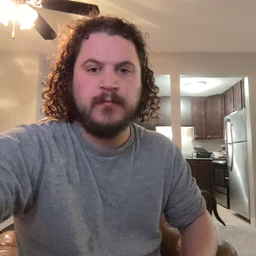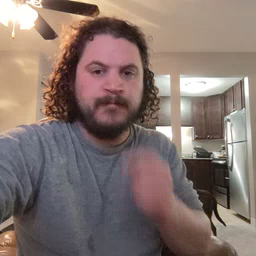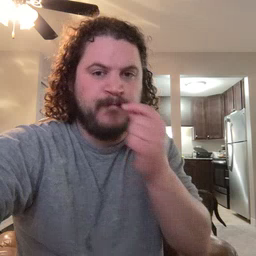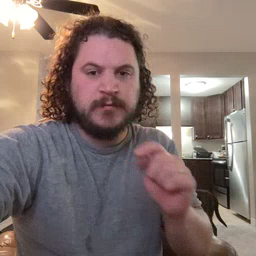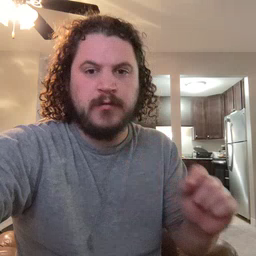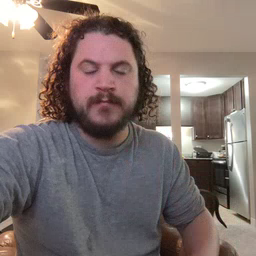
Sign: pencil